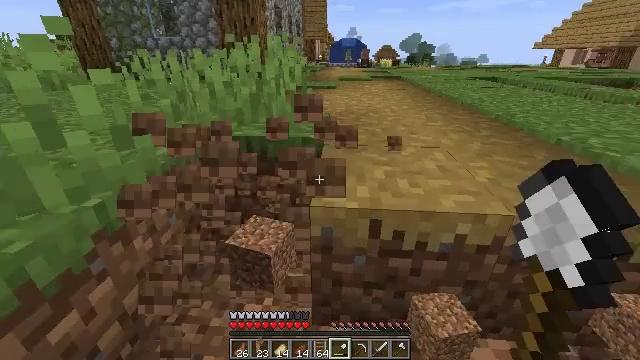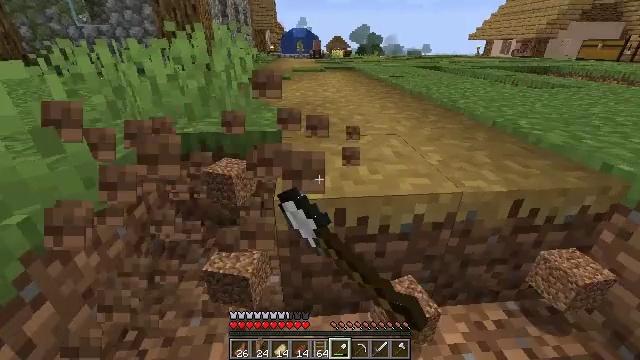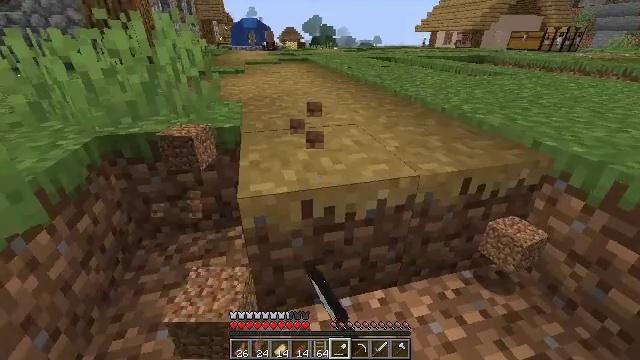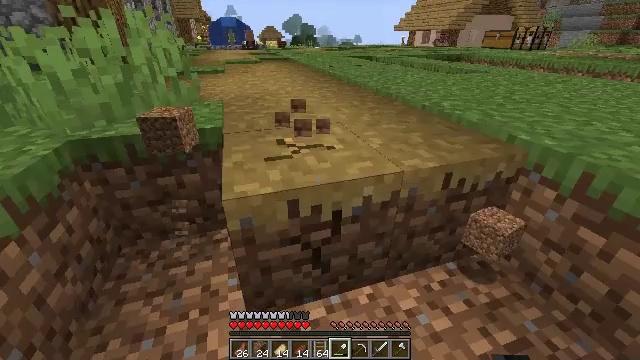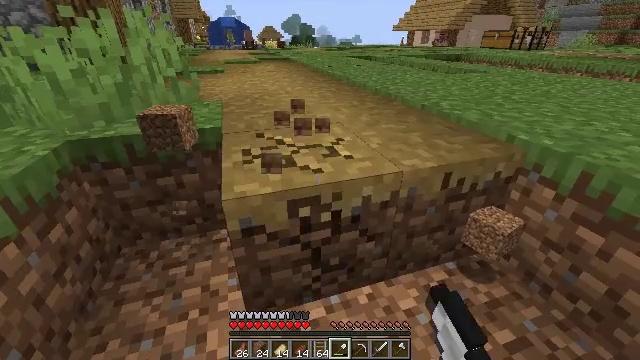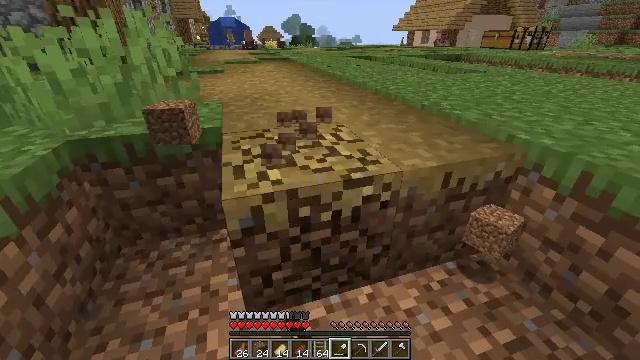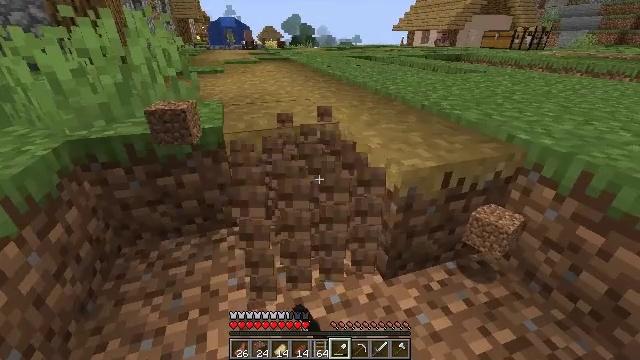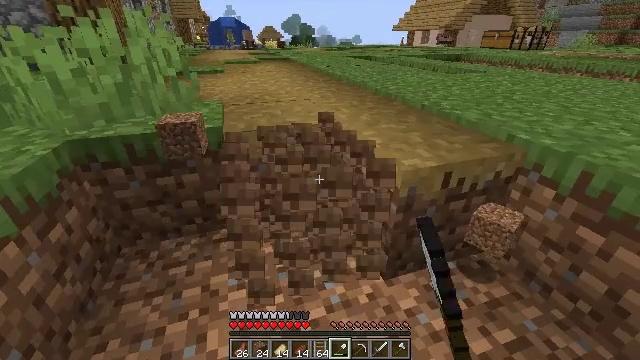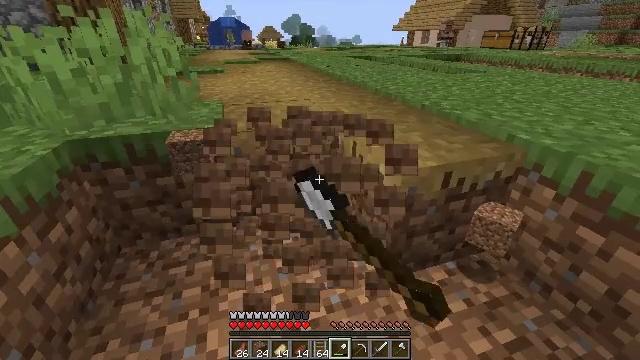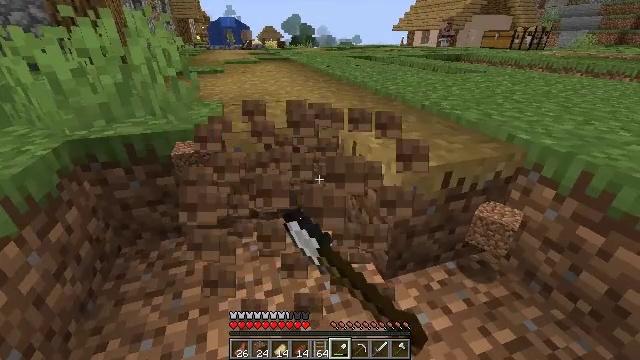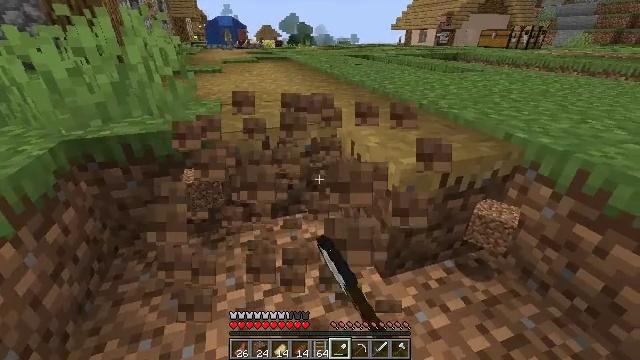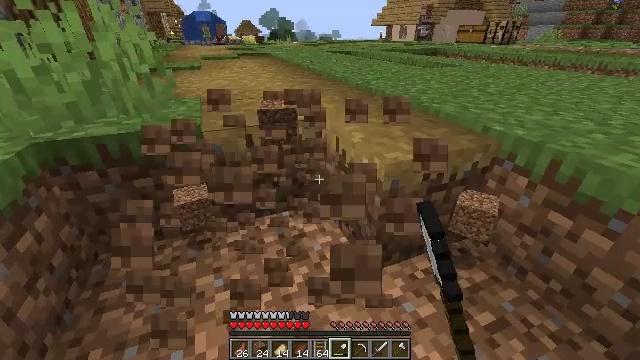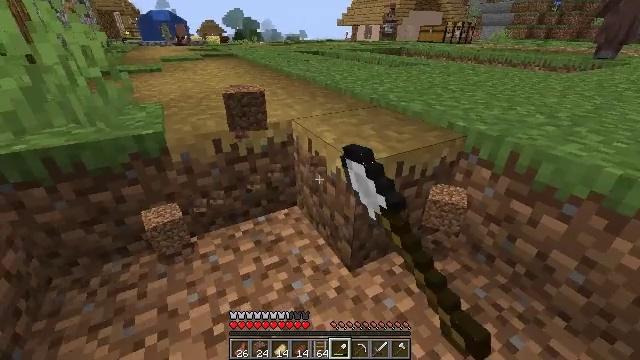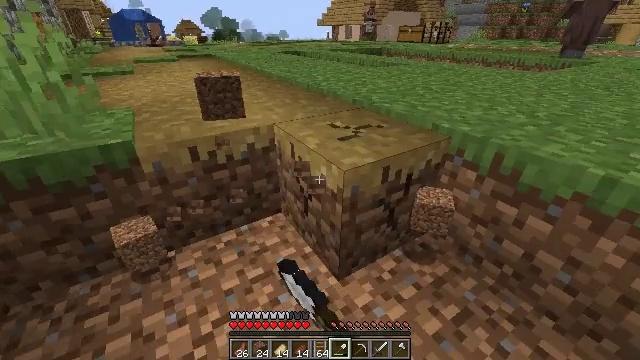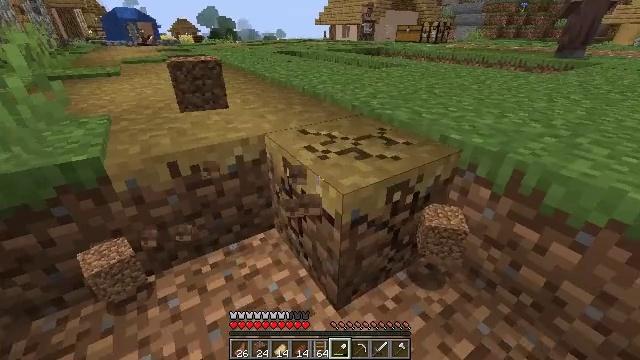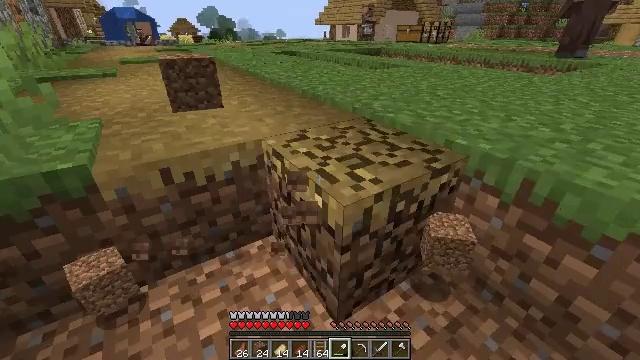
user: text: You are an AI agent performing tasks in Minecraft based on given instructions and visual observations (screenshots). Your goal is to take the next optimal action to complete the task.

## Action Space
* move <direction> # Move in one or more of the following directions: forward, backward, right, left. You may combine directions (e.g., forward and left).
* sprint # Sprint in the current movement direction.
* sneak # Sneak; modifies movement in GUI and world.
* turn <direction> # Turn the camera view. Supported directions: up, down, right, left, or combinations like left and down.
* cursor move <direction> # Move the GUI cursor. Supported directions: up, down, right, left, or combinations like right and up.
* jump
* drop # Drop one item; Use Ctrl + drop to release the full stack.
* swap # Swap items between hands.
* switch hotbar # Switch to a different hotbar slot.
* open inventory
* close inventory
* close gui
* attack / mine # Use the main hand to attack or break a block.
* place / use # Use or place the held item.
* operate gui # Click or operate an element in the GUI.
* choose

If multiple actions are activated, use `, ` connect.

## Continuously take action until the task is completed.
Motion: motion action
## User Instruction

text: Remove the grass path from the ground.
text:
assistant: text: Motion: turn right and down, attack / mine
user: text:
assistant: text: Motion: turn right and down, attack / mine
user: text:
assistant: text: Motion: turn right, attack / mine
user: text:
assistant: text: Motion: attack / mine
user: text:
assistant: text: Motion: attack / mine
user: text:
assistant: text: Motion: attack / mine
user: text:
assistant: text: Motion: attack / mine
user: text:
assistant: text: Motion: attack / mine
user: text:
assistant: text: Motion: attack / mine
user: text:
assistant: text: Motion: attack / mine
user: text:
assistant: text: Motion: turn right, attack / mine
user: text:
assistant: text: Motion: move forward, turn right, attack / mine
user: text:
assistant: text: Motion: move forward, turn right, attack / mine
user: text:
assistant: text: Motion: move forward, attack / mine
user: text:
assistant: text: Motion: attack / mine
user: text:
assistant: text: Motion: attack / mine
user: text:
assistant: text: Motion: attack / mine
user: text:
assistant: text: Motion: attack / mine
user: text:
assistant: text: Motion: turn left, attack / mine
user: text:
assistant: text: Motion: turn left, attack / mine
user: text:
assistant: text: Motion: turn left and up, attack / mine
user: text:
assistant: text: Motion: move forward, turn left, attack / mine
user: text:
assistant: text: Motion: move forward, attack / mine
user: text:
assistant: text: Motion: attack / mine
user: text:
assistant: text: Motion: attack / mine
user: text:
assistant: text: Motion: attack / mine
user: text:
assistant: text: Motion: attack / mine
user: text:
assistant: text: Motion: attack / mine
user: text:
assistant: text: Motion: attack / mine
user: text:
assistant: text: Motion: turn left, attack / mine